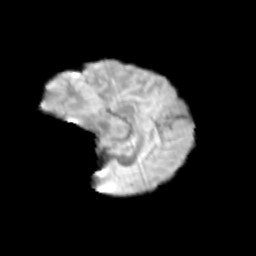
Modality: T2w
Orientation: sagittal
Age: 12
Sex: female
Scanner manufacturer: siemens
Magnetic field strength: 3 T
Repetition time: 3.8 s
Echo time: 0.07 s